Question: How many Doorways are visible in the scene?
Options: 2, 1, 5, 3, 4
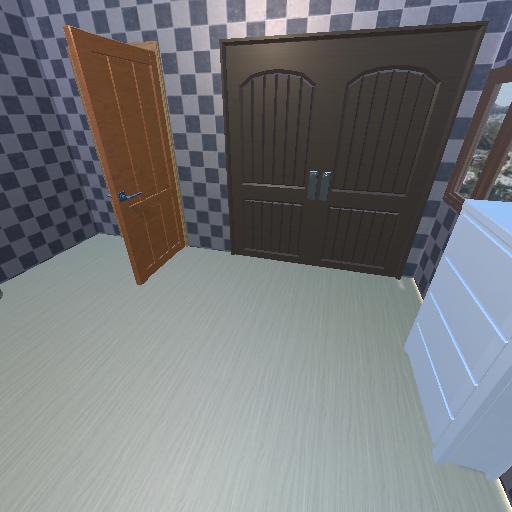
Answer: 2